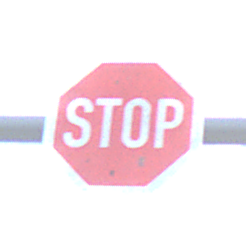
Verkehrszeichen: Stop
Umgebung: Outdoor, Nature
Tageszeit: SunriseSunset
Wetter: PartlyCloudy
Licht: Natural
Jahreszeit: NotSpecified
Kontrast: LowContrast